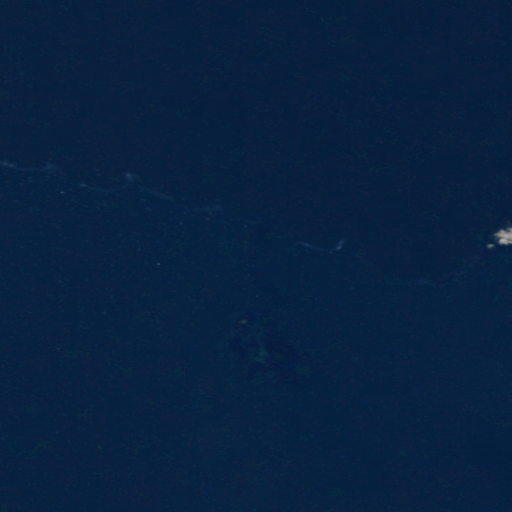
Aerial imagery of bar in Washington named Leo Reef containing only open water